Question: Please check below image.

When I will click on the hide images all the images show replaced with a static image and later when I will uncheck it it must show the original images now.
'''
<div id="log_contents">
<span style="color:blue;"><b>Public chat</b> with <b>dragos123</b></span> <br><br>
<div class="chat-line">
<span class="dialogue_time"> 11:00:39 AM &nbsp;</span>
<span style="background-color:FFF;">debasish:</span>
<span style="background-color:FFF;"><img style="cursor:pointer; max-height:80px;" src="http://localhost/myshowcam/files/stickers/msc-<PHONE>.gif" title=":party1"></span>
</div>
<div class="chat-line">
<span class="dialogue_time"> 11:01:43 AM &nbsp;</span>
<span style="background-color:ffff88;">pkk:</span>
<span style="background-color:ffff88;">hiiiiiiiiiiiiii</span>
</div>
<div class="chat-line">
<span class="dialogue_time"> 11:02:03 AM &nbsp;</span>
<span style="background-color:ffff88;">pkk:</span>
<span style="background-color:ffff88;"><img style="cursor:pointer; max-height:80px;" src="http://localhost/myshowcam/files/stickers/msc-<PHONE>.gif" title=":1min"></span>
</div><div class="pagination" style=""></div>
</div>
'''
Please give your valuable feedback.
Thank you.
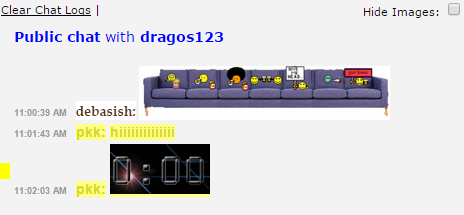
Answer: You need to hold the information regarding the original vlaue somewhere, otherwise, it would not be possible to revert this change.
I would change the initial code to something like
'''
$("#log_contents").find('img').each(function() {
$(this).data('img-org', $(this).attr('src'));
$(this).attr('src', 'img/hide-image.gif');
});
'''
and to reverse it, you just need to do the opposite
'''
$("#log_contents").find('img').each(function() {
$(this).attr('src', $(this).data('img-org'));
});
'''